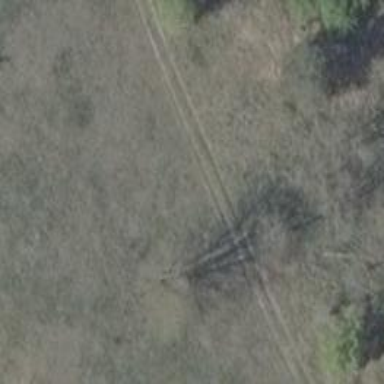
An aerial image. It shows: Grassy track with grade 5 track type.